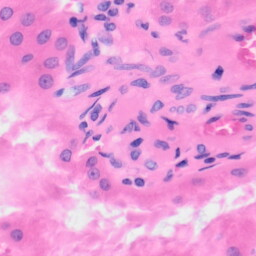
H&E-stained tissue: Kidney